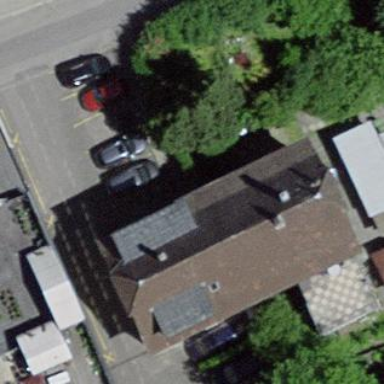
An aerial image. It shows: Terrace building.